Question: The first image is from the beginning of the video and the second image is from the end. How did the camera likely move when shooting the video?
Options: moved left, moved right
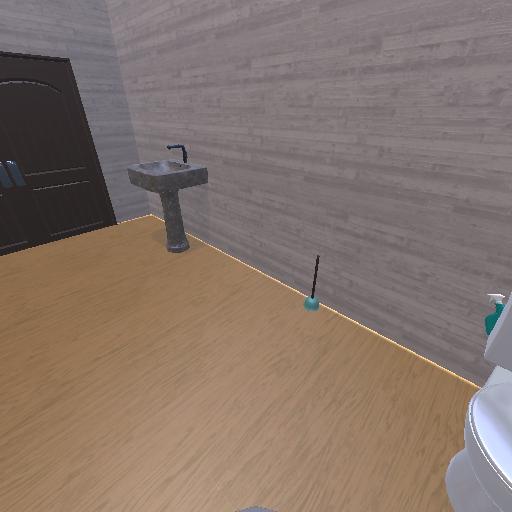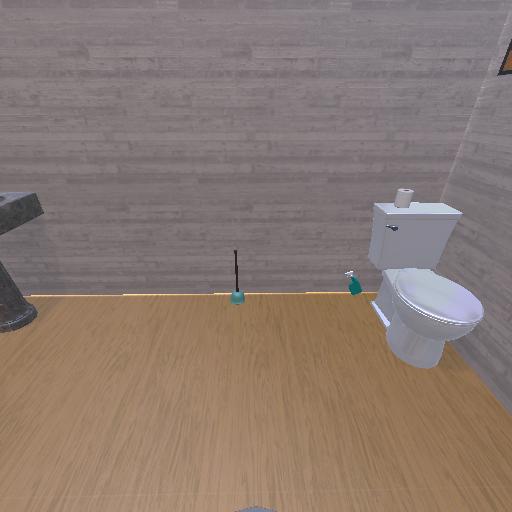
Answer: moved left